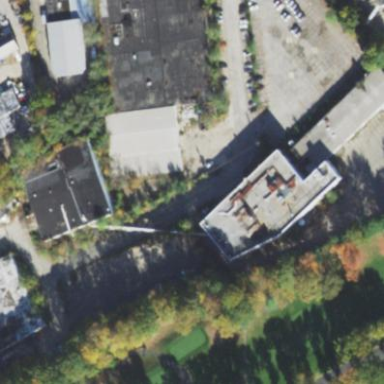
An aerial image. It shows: Commercial building.